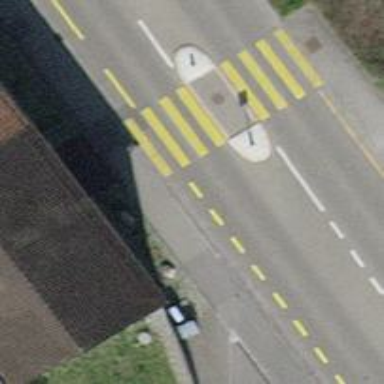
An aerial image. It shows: Kerb barrier.